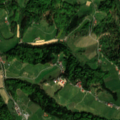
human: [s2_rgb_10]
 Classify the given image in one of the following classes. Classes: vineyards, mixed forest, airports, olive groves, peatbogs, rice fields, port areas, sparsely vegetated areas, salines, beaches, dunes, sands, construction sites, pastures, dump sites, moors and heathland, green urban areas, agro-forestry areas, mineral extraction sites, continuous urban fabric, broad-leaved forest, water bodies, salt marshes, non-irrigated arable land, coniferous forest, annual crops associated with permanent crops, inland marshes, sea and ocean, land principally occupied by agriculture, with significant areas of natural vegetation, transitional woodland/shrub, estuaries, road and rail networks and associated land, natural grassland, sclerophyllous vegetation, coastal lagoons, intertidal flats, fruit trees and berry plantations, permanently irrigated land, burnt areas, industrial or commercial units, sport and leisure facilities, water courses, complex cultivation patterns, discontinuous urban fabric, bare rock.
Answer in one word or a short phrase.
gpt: vineyards, pastures, complex cultivation patterns, broad-leaved forest